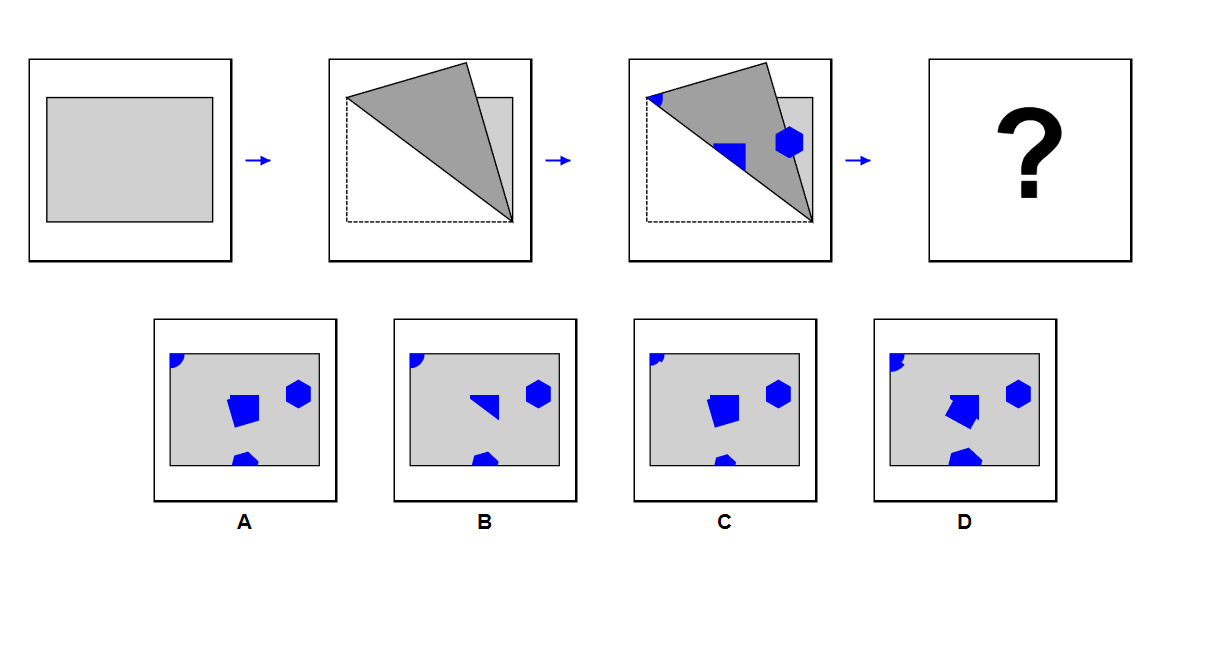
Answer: A